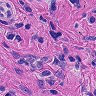
Metastatic tissue present: yes